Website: apple
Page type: address-validator
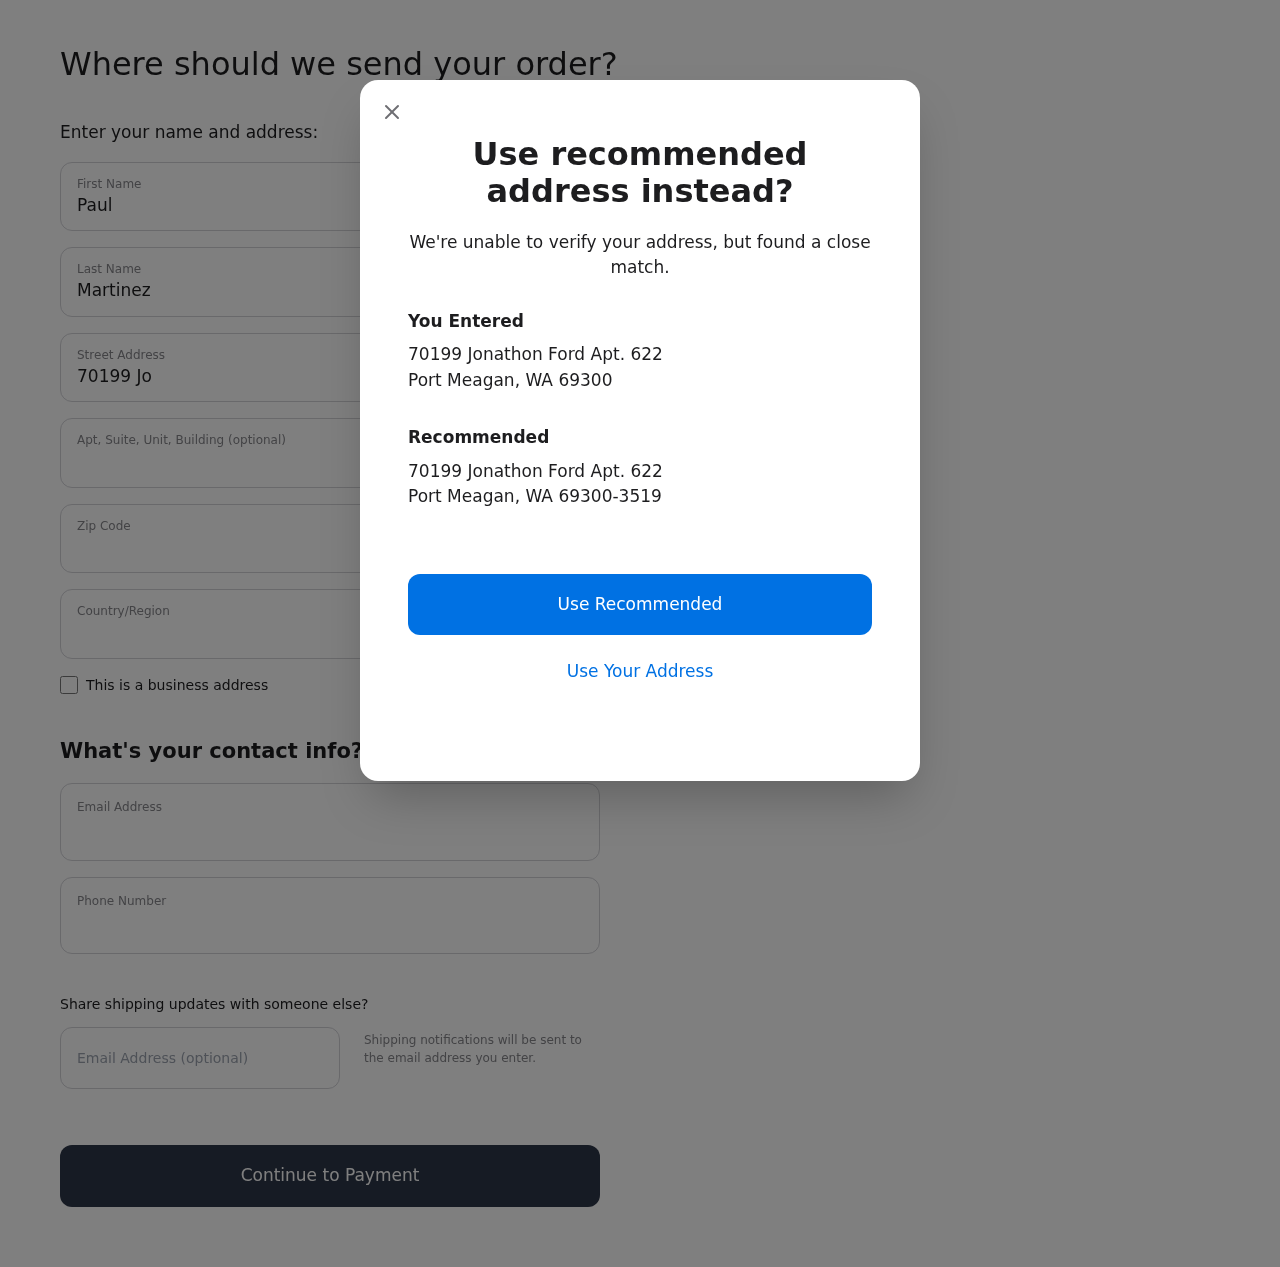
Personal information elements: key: PII_CITY
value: Port Meagan
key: PII_COUNTRY
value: United States
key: PII_EMAIL
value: pmartinez@yahoo.com
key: PII_FIRSTNAME
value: Paul
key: PII_GIFT_EMAIL
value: robert.velazquez@hotmail.com
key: PII_LASTNAME
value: Martinez
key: PII_PHONE
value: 2356279789
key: PII_POSTCODE
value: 69300
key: PII_POSTCODE_FULL
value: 69300-3519
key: PII_STATE_ABBR
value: WA
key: PII_STREET
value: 70199 Jonathon Ford Apt. 622
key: PII_CITY2
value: Port Meagan
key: PII_STATE_ABBR2
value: WA